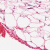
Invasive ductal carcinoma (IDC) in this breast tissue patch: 0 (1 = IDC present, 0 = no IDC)